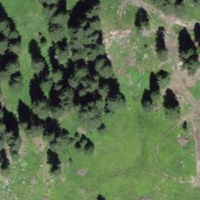
EUNIS habitat code: 43
Species observed at this site:
Cervus elaphus